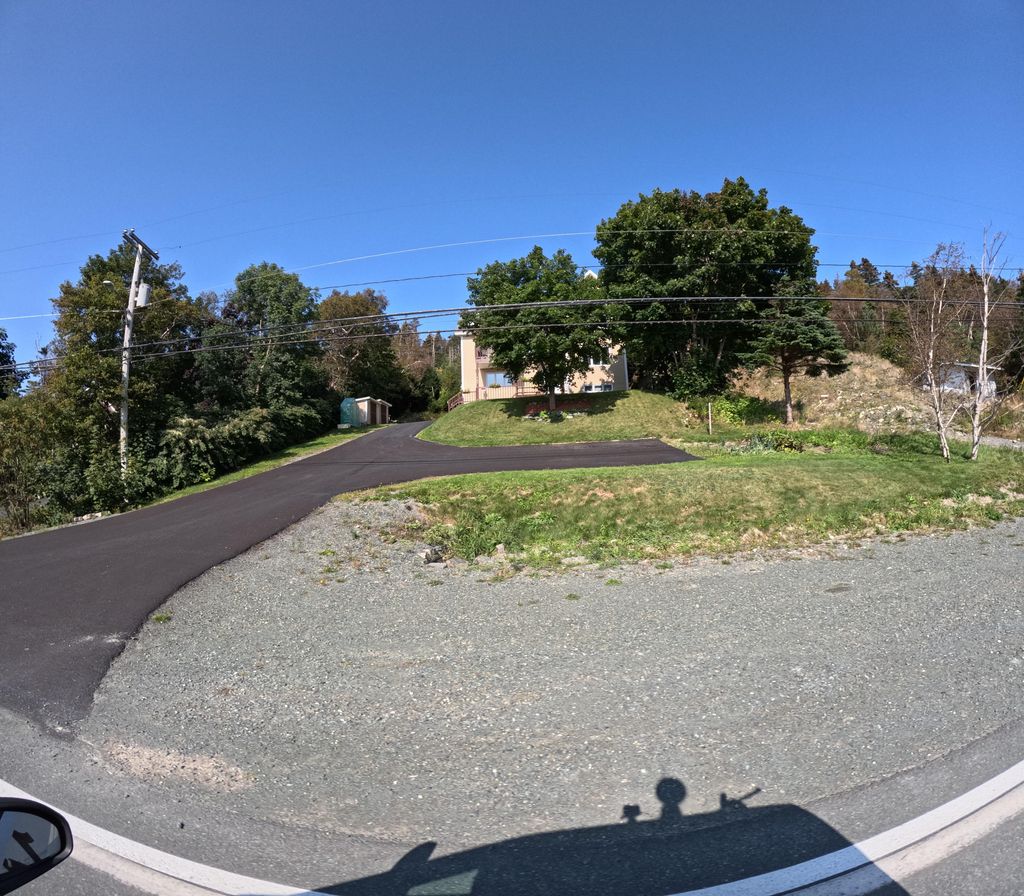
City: st_johns